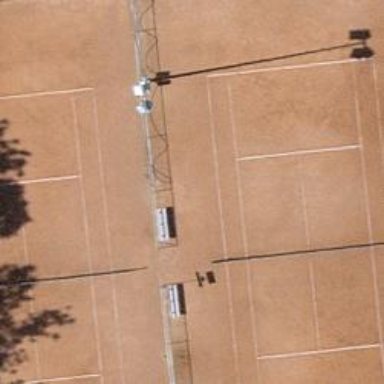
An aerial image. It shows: Clay tennis court on the leisure land pitch.